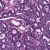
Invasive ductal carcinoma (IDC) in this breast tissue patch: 1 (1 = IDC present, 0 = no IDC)